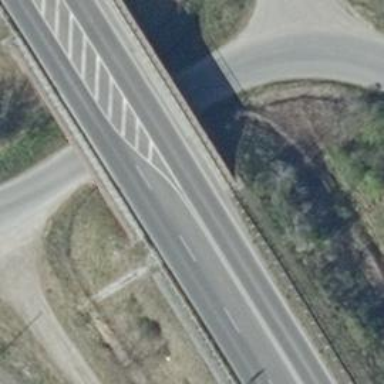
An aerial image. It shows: Asphalt bridge for motor vehicles on primary highway.